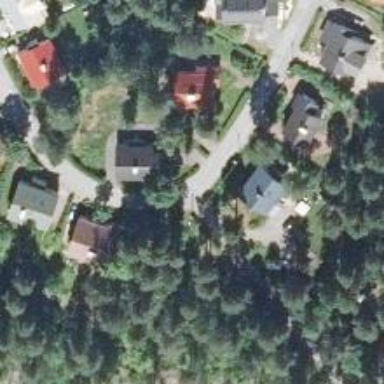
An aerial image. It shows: Residential area.